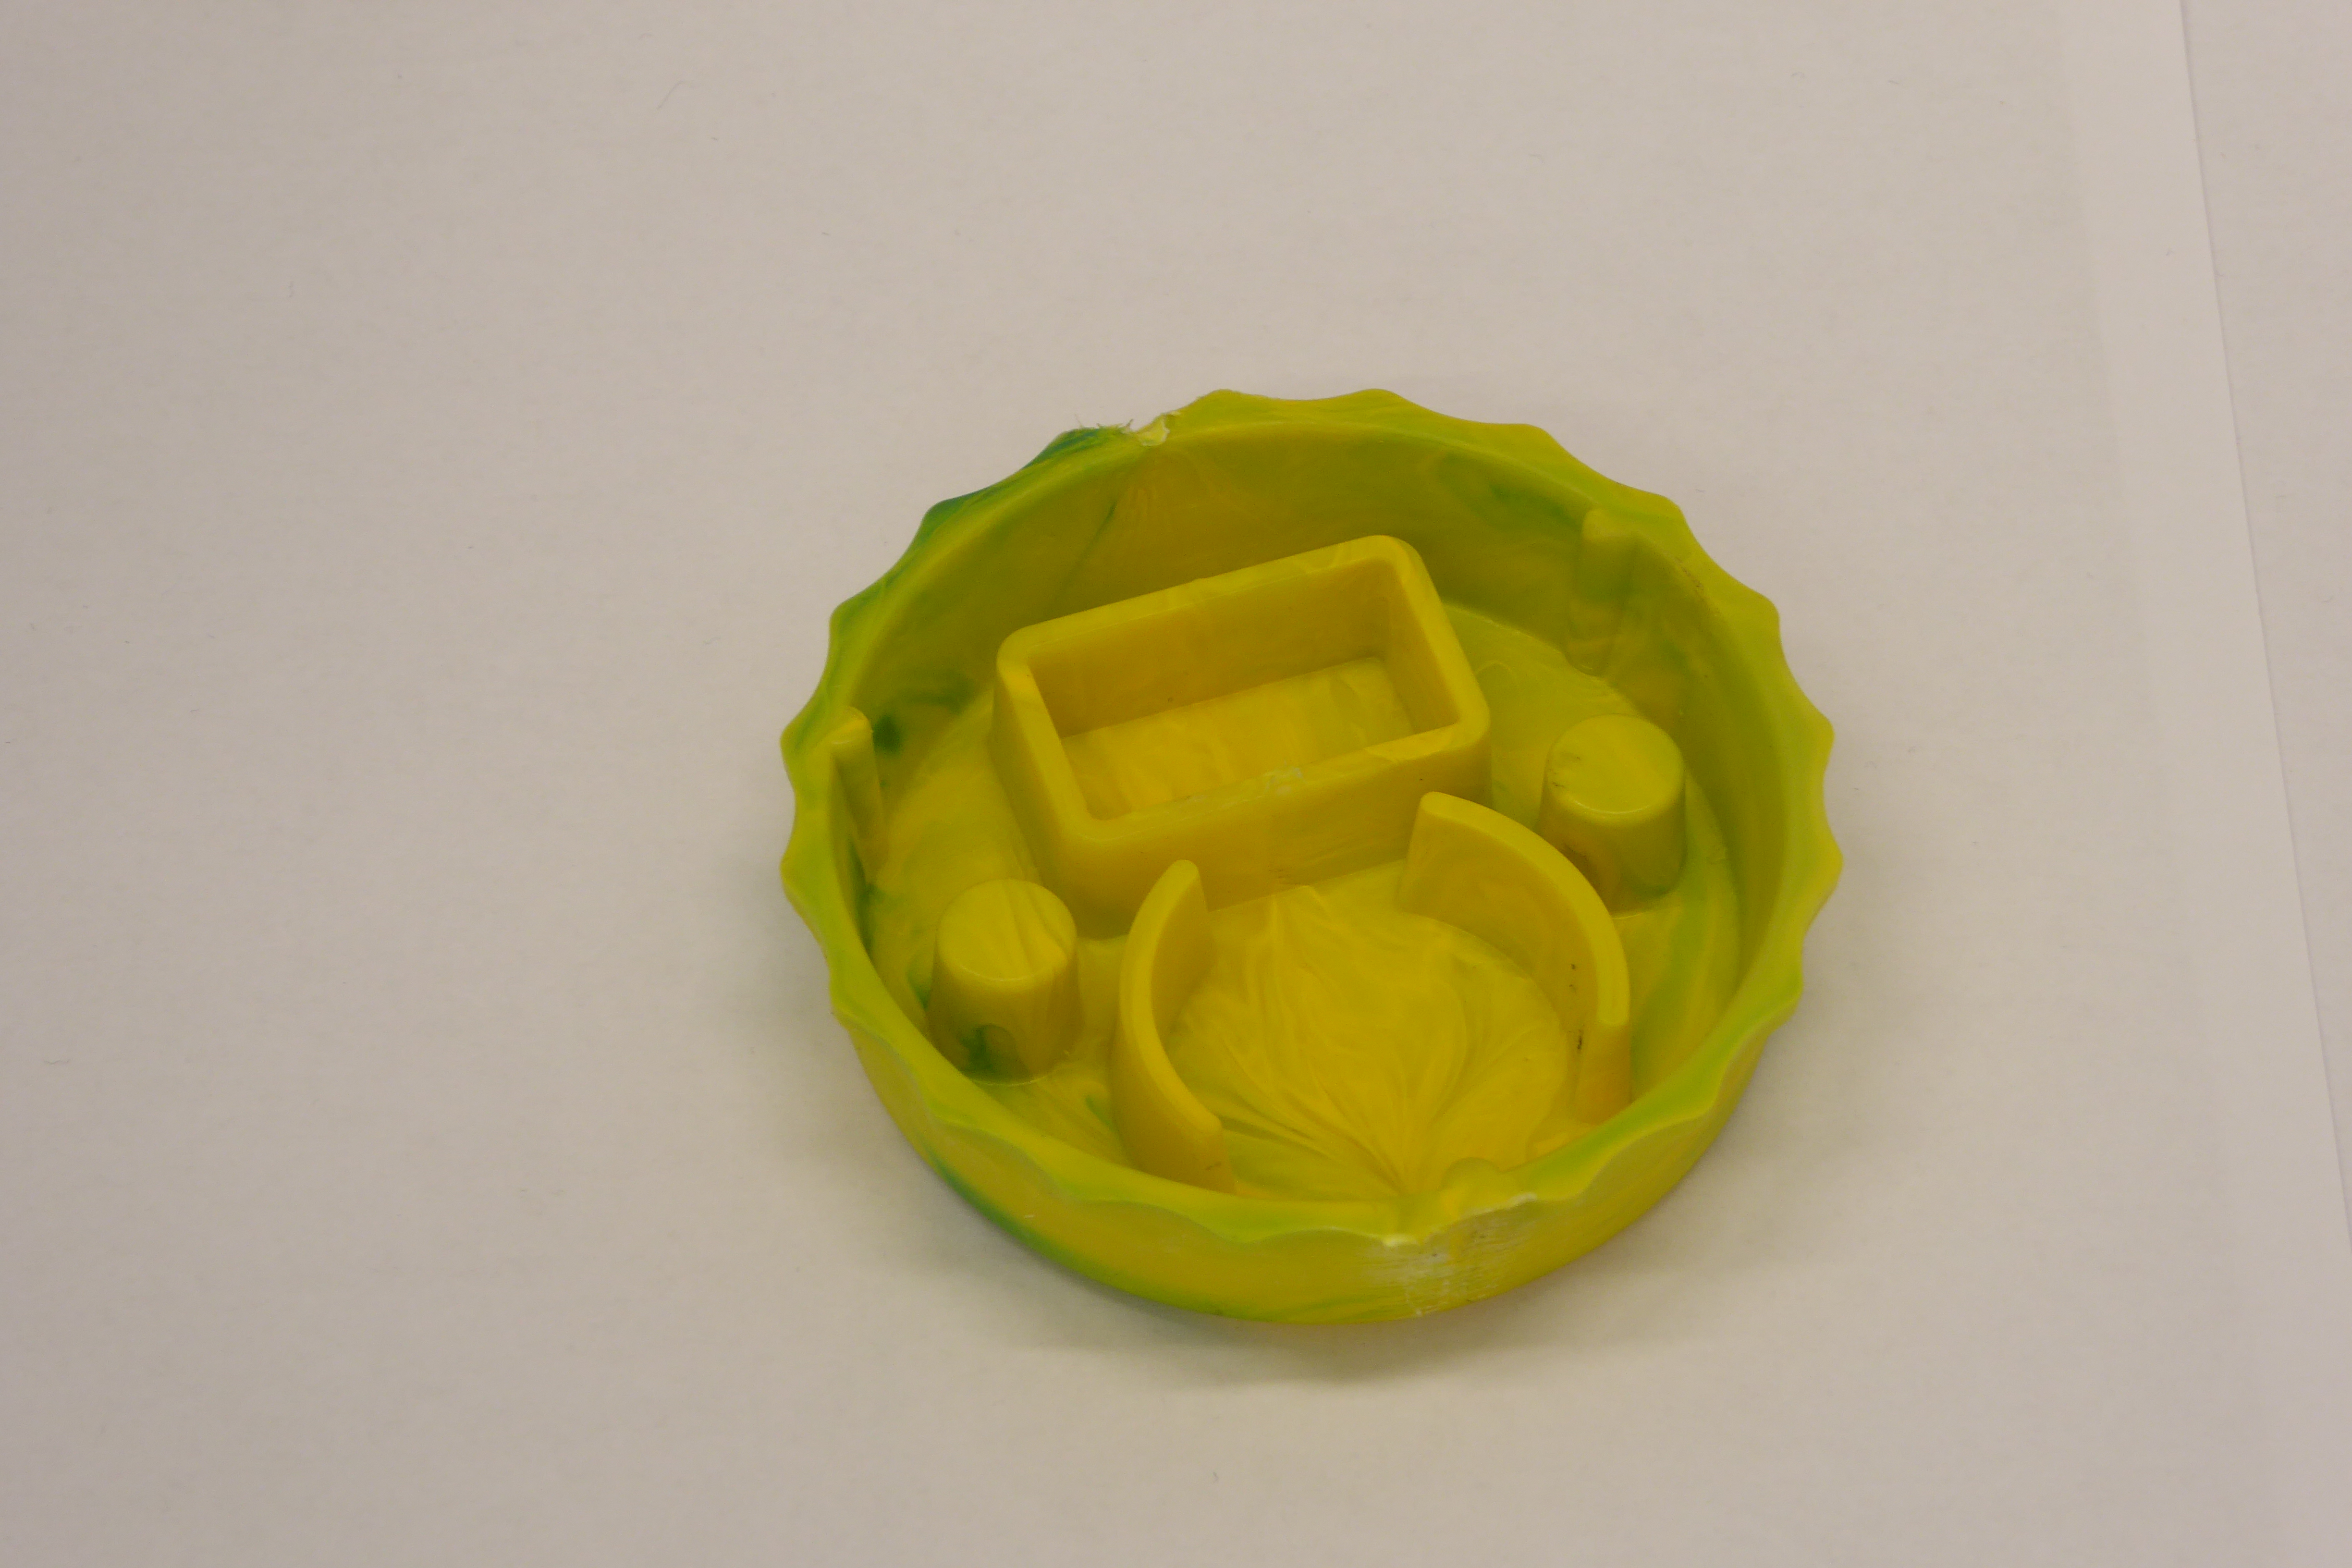
Label: Bottle Opener - Cover